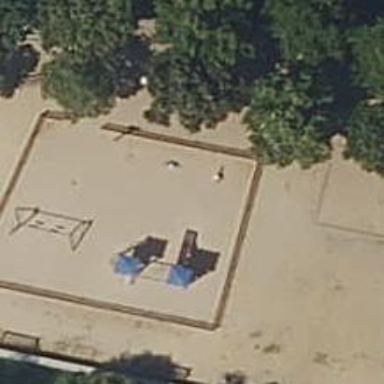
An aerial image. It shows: Playground area for leisure land.